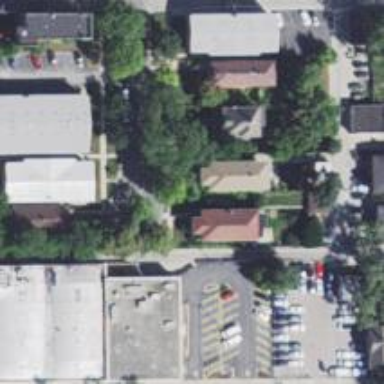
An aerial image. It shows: Alleyway designated as service road.